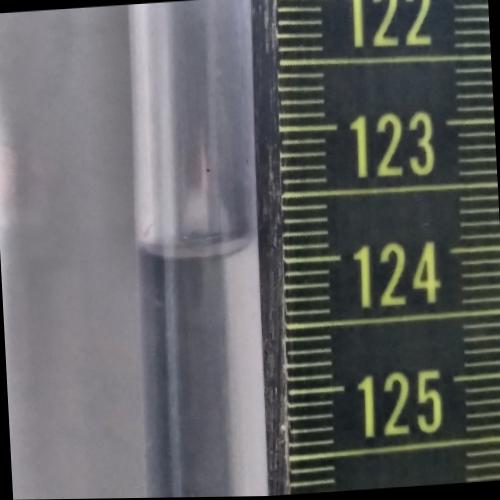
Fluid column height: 123.9 cm